Aerial crown-view tile of a tropical tree (Barro Colorado Island, Panama), acquired 20240813:
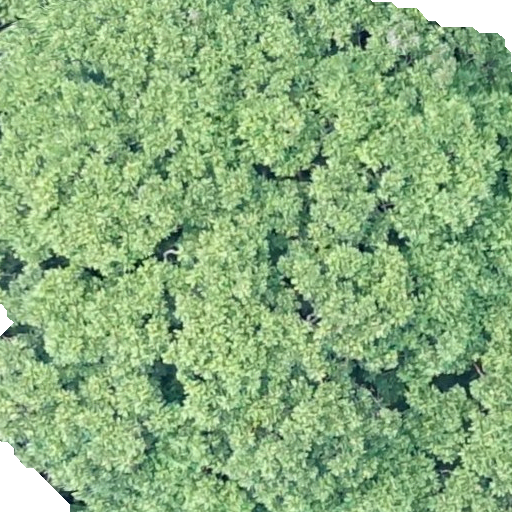
Species: Dipteryx oleifera
GBIF accepted scientific name: Dipteryx oleifera
Crown area: 542.552 m²